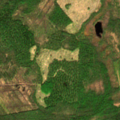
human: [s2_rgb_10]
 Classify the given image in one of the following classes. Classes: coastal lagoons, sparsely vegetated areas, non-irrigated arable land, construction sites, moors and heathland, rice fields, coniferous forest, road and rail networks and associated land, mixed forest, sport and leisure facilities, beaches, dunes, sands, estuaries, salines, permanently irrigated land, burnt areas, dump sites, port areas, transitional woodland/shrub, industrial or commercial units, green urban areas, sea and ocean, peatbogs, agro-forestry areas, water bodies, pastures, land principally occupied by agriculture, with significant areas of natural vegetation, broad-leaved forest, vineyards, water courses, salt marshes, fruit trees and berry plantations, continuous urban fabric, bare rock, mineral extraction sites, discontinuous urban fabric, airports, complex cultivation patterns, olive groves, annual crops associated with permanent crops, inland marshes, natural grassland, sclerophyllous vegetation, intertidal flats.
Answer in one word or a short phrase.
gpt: coniferous forest, mixed forest, transitional woodland/shrub